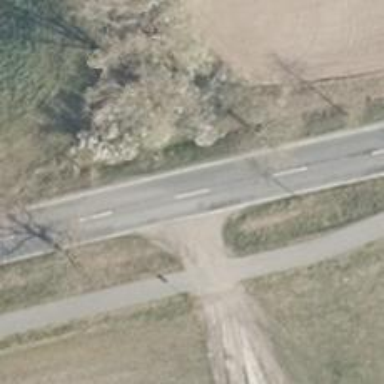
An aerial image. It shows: Secondary road with asphalt surface.